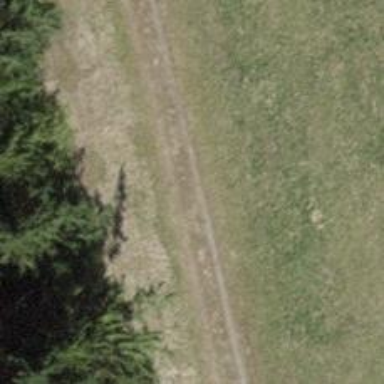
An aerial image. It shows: Unpaved track with grade 3 surface.